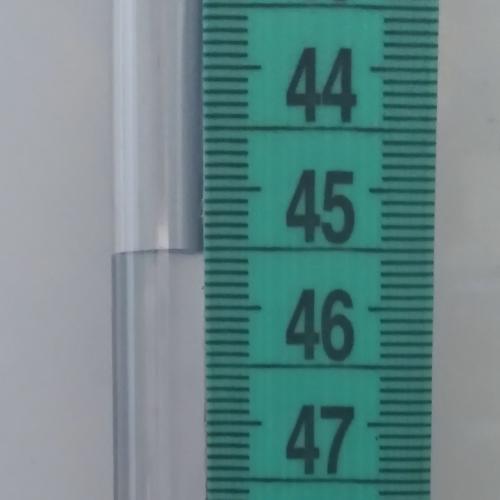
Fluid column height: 45.5 cm